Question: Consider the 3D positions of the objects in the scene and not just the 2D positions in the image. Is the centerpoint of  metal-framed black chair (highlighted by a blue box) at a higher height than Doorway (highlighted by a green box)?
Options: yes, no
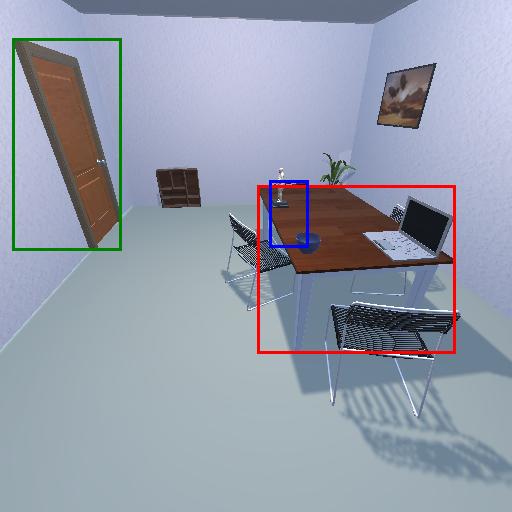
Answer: yes